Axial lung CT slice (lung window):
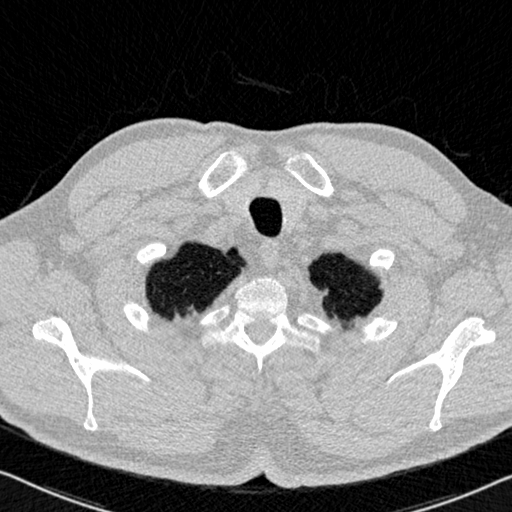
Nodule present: no